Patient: sex M, age 55
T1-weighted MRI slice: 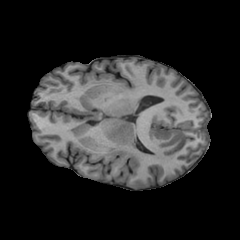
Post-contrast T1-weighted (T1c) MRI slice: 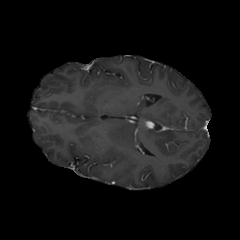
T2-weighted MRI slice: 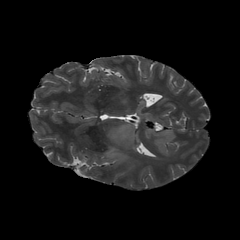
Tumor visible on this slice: yes
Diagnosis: Astrocytoma, IDH-wildtype
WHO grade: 2